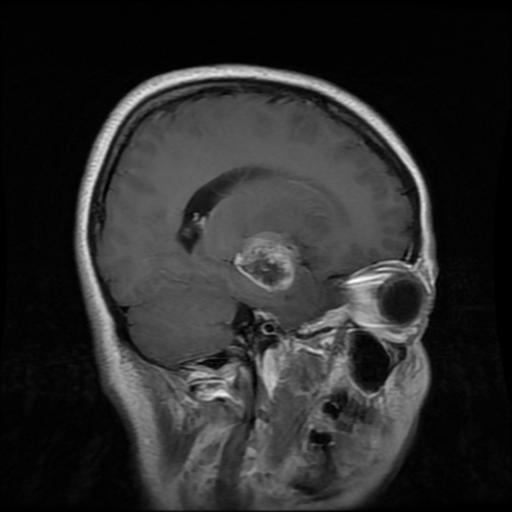
Label: glioma